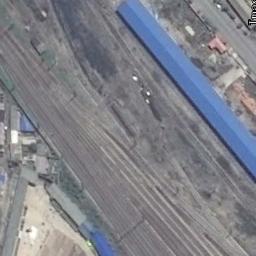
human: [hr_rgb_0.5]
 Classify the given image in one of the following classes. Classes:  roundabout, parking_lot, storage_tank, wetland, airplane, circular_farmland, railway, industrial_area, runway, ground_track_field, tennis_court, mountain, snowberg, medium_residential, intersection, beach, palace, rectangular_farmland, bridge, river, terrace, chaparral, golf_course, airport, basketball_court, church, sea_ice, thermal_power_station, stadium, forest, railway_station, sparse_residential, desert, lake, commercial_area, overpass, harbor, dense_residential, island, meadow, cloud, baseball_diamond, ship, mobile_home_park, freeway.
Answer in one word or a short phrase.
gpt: railway